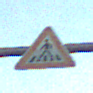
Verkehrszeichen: FussgaengerueberwegRechts
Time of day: SunriseSunset
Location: Outdoor (Suburban)
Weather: PartlyCloudy
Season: NotSpecified
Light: Natural